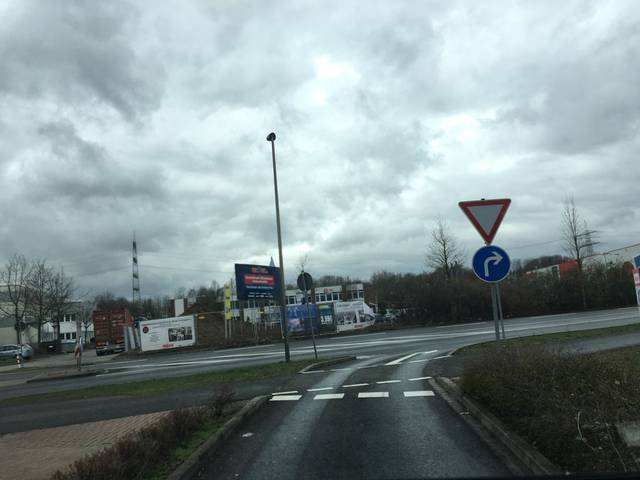
Region: Germany
Coordinates: 51.093, 6.809